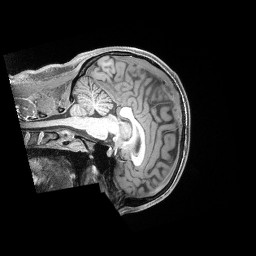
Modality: T1w
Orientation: sagittal
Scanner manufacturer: siemens
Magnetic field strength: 3 T
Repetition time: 2.4 s
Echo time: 0.00222 s